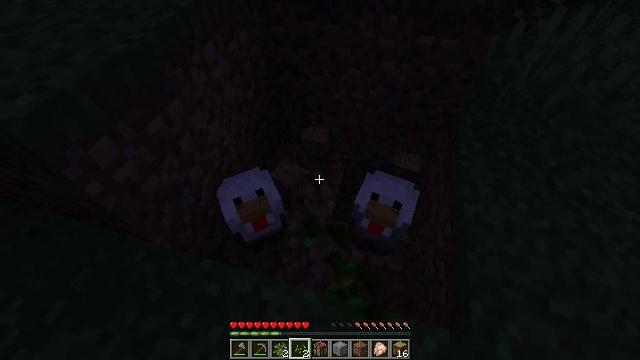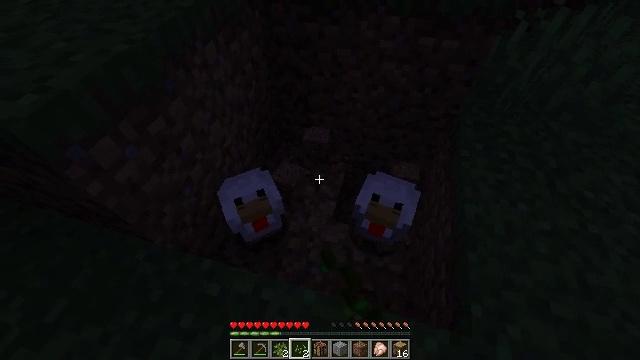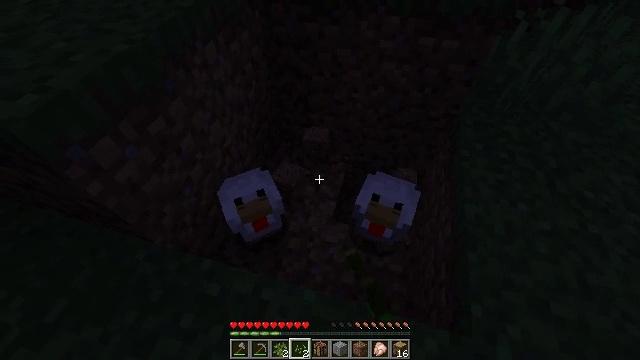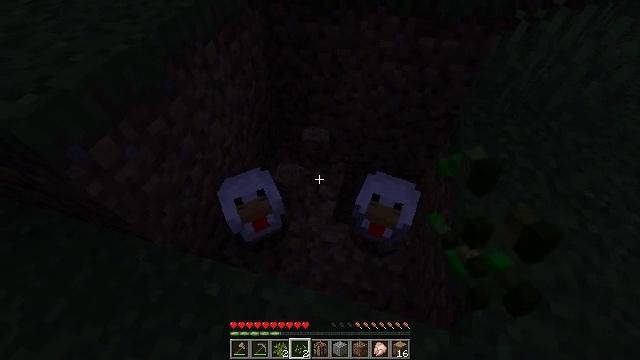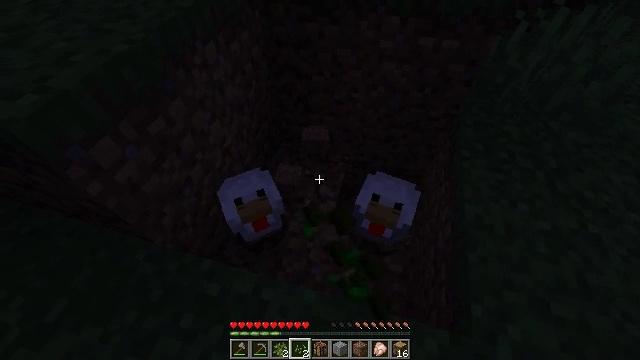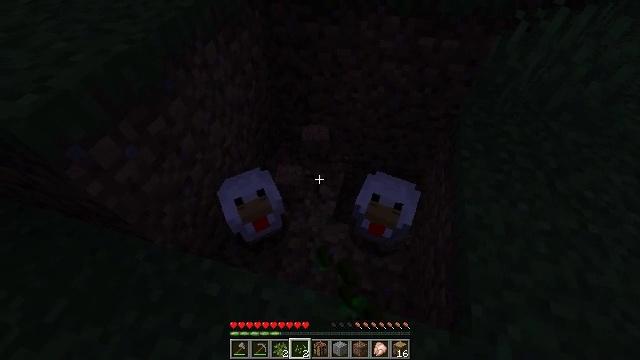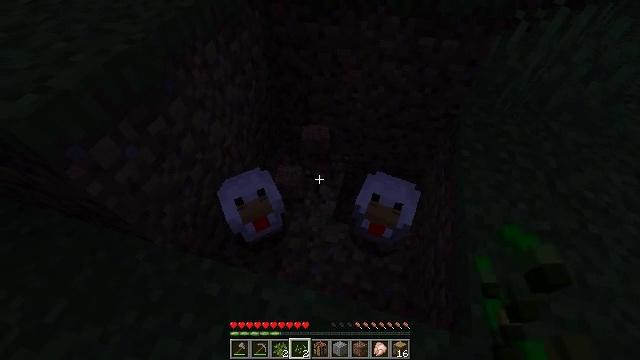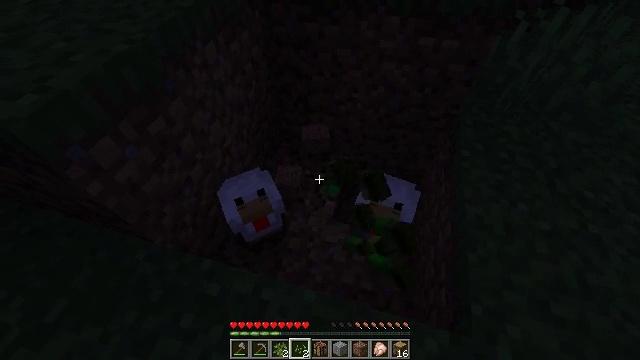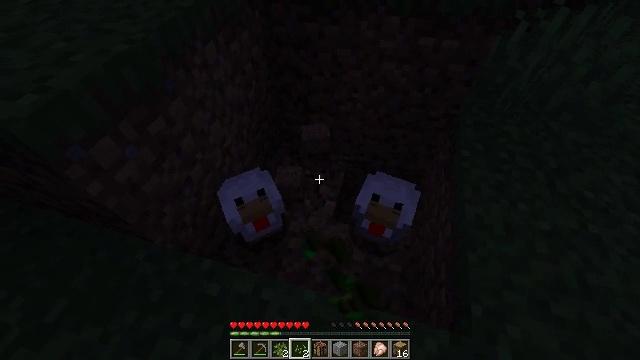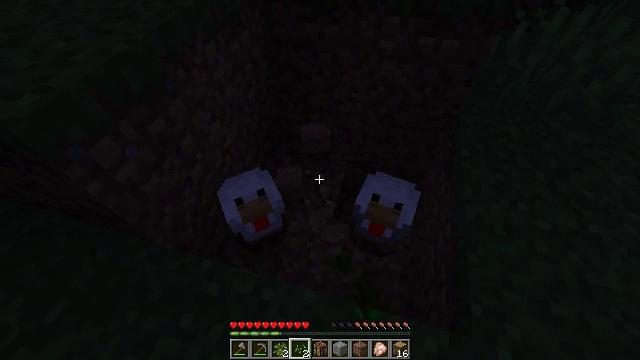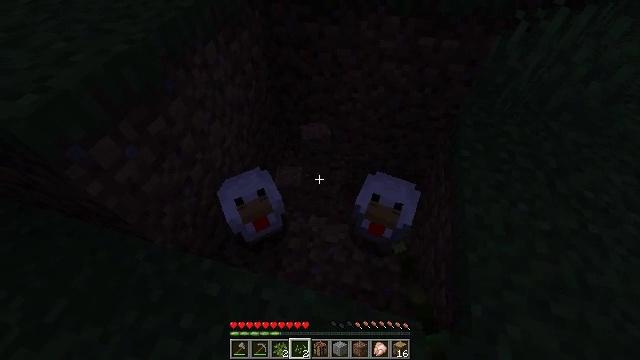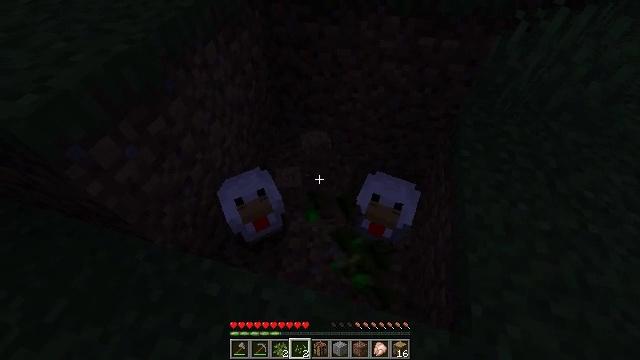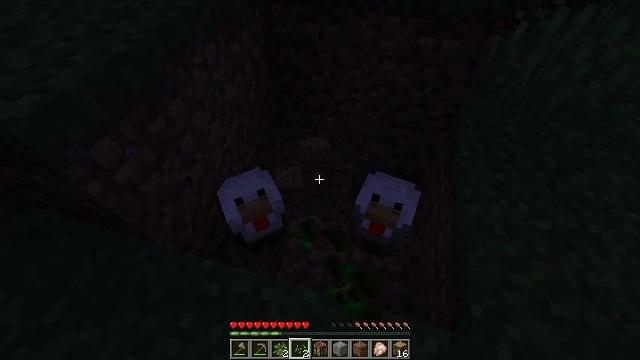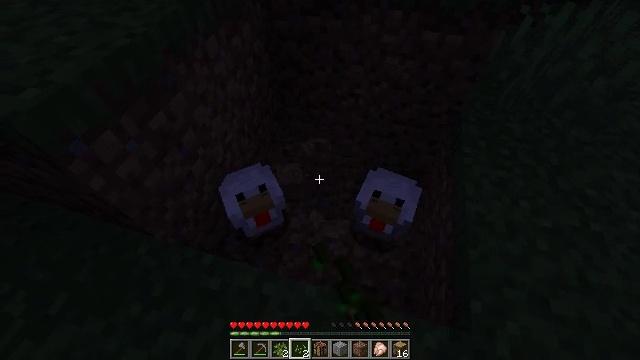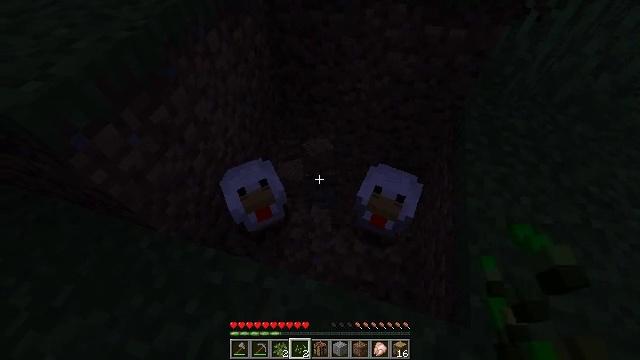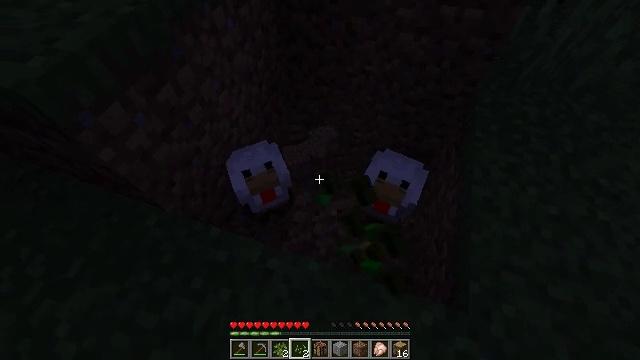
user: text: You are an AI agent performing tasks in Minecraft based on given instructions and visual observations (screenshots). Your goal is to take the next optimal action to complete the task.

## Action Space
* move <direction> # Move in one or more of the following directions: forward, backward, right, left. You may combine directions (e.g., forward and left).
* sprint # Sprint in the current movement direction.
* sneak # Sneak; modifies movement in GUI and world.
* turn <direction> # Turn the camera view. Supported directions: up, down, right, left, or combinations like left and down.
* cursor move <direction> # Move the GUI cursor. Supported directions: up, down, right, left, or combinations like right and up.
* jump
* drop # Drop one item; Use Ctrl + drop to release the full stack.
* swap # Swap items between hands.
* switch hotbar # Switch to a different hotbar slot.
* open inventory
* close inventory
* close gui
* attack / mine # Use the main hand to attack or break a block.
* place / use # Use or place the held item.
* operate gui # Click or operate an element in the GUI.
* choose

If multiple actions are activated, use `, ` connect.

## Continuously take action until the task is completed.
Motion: motion action
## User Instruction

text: Attack the ground to gather dirt.
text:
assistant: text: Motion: attack / mine
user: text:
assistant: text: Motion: attack / mine
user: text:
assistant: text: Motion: attack / mine
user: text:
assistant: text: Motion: attack / mine
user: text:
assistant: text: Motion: attack / mine
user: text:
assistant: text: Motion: attack / mine
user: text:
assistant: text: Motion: attack / mine
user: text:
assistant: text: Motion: attack / mine
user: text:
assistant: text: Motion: attack / mine
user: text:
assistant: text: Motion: attack / mine
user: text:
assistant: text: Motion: attack / mine
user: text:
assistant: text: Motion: attack / mine
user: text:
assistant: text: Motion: attack / mine
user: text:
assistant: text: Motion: turn down, attack / mine
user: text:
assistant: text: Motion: turn left and down, attack / mine
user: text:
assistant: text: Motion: turn left and down, attack / mine
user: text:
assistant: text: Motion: turn left and down, attack / mine
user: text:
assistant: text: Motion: turn left and down, attack / mine
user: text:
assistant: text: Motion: attack / mine
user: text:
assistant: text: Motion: attack / mine
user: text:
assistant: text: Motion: attack / mine
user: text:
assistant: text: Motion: attack / mine
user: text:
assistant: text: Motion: attack / mine
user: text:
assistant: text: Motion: attack / mine
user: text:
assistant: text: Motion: attack / mine
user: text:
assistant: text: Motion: attack / mine
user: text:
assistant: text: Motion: attack / mine
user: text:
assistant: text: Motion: attack / mine
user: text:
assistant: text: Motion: attack / mine
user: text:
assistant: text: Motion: attack / mine